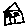
Label: house